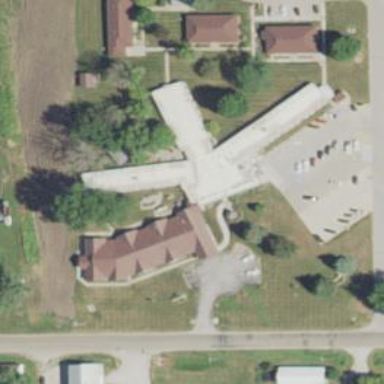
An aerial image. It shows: Nursing home.